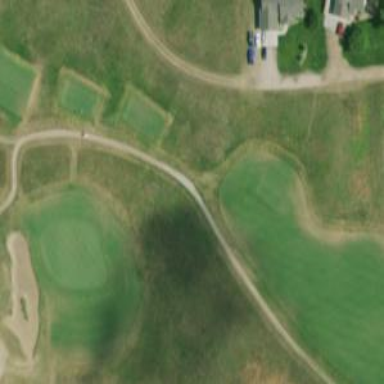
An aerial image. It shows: Footway that resembles golf path.